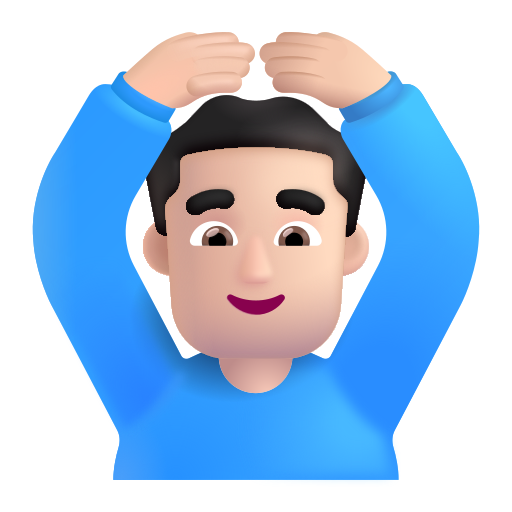
man gesturing ok color light